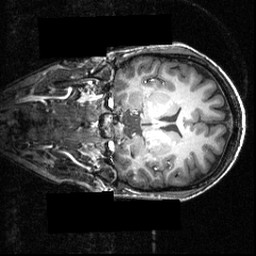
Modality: T1w
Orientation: coronal
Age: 25
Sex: female
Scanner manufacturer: siemens
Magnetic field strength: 3.951 T
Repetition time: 1.5 s
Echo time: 0.00335 s